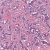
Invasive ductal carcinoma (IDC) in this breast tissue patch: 1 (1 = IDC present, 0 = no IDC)